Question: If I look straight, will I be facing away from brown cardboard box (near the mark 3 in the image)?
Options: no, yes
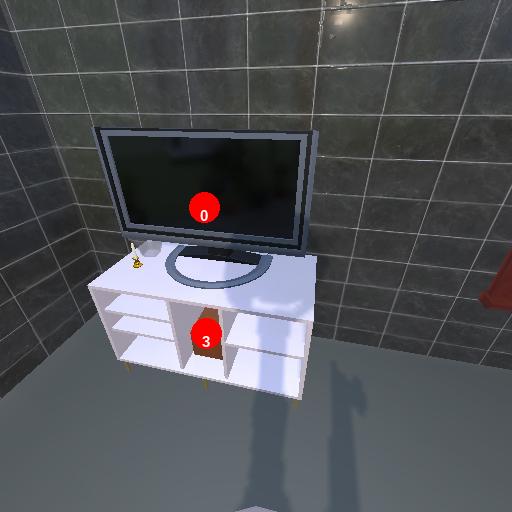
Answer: no